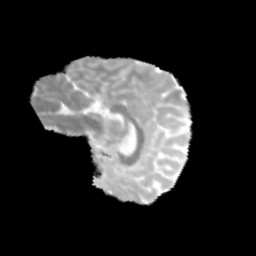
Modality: MD
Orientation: sagittal
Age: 11
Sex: male
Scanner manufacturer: siemens
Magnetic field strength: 3 T
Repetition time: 3.8 s
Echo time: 0.07 s